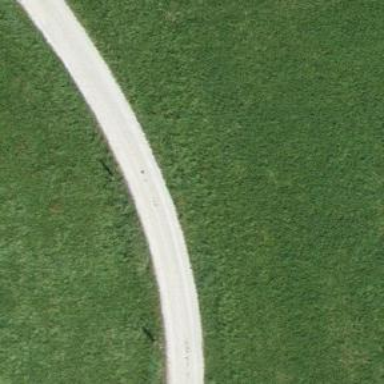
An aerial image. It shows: Gravel track with grade 2 tracktype.